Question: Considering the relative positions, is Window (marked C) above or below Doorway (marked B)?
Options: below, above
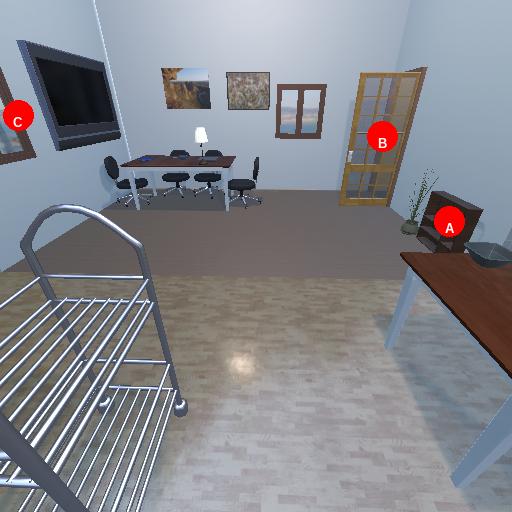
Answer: below